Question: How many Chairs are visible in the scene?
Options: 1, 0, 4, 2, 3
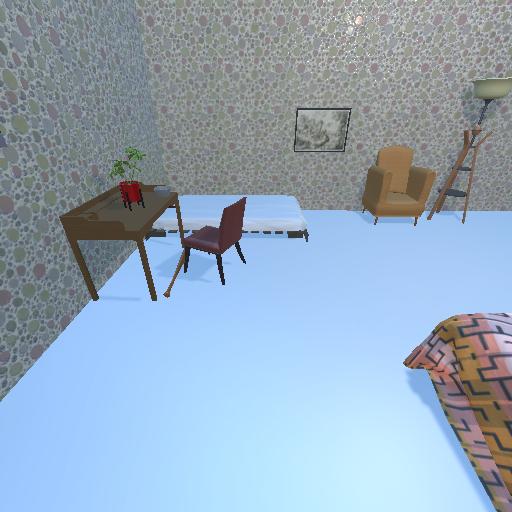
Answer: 1